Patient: sex F, age 68
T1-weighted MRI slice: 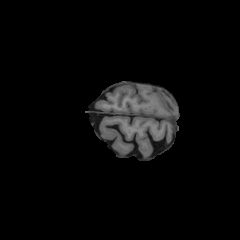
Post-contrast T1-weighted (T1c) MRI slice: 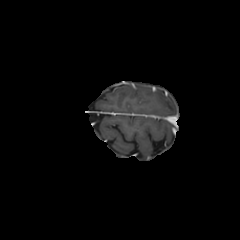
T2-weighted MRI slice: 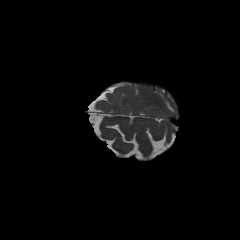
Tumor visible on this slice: yes
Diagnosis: Glioblastoma, IDH-wildtype
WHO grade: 4